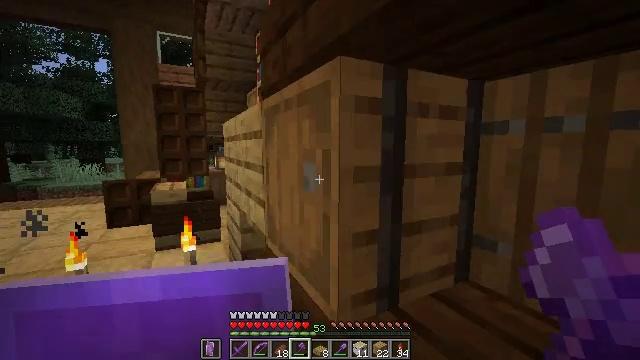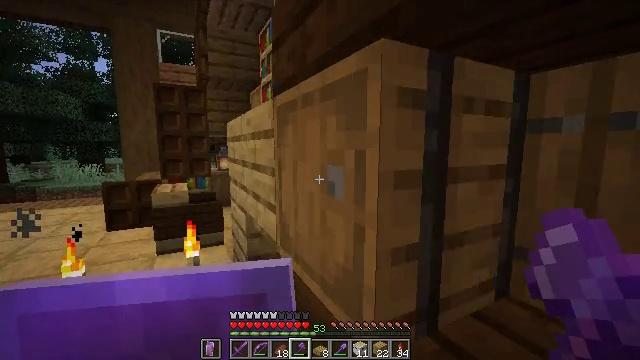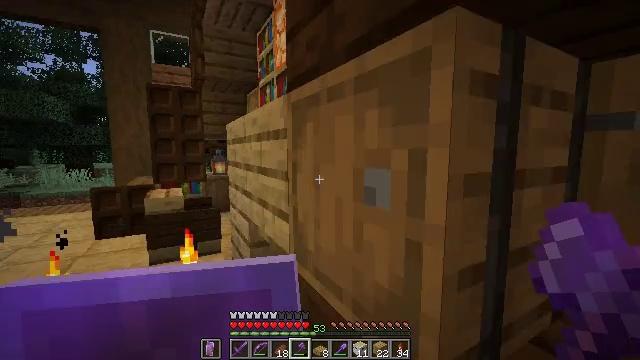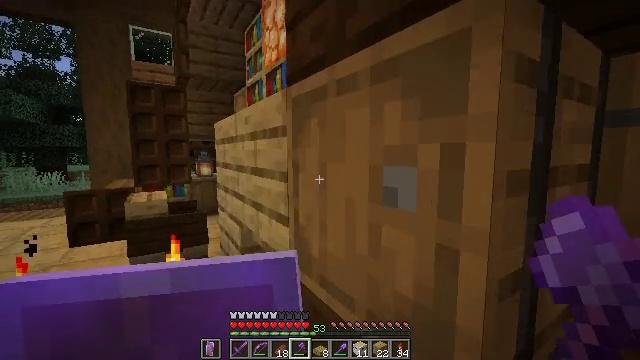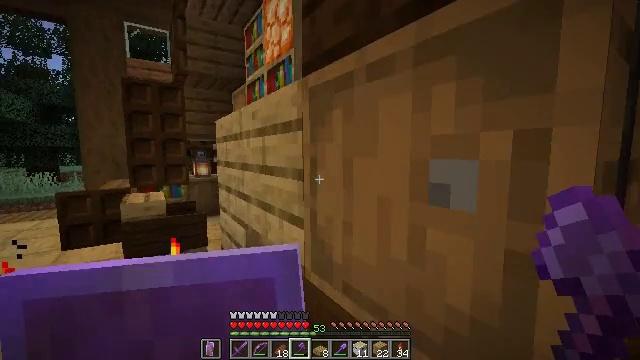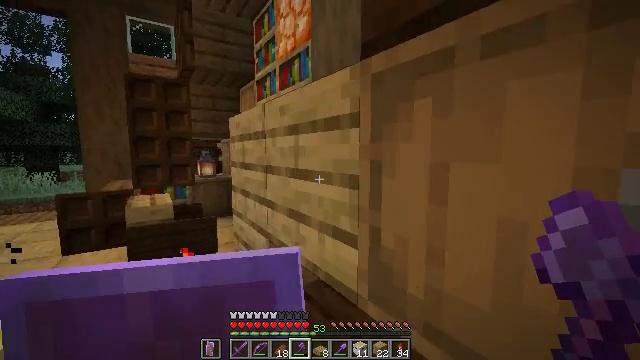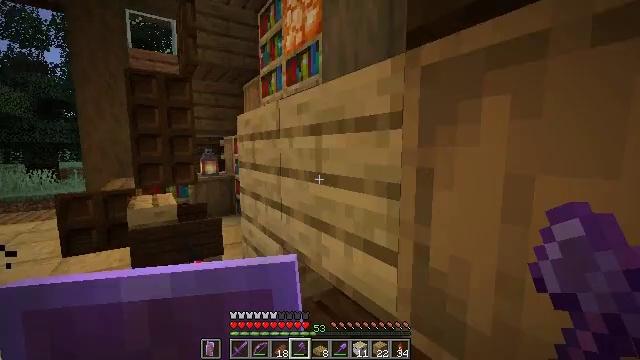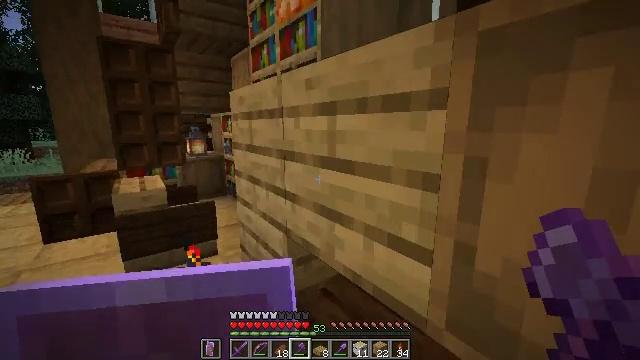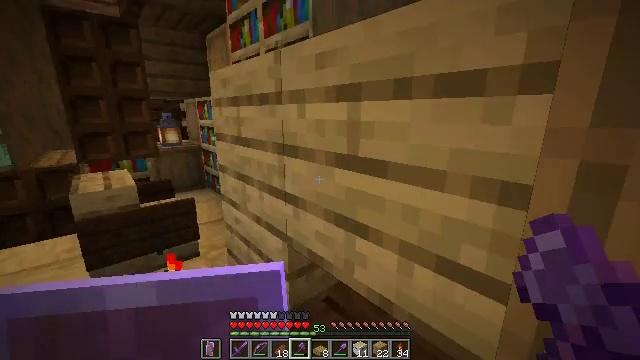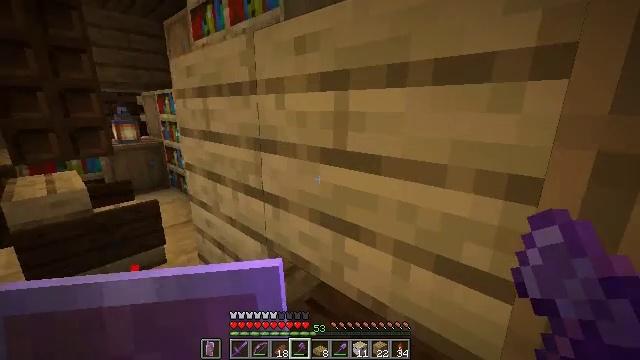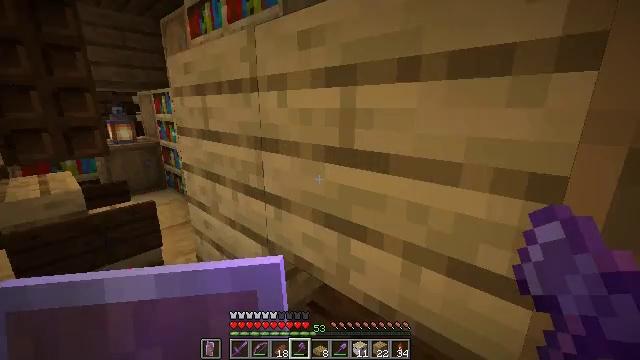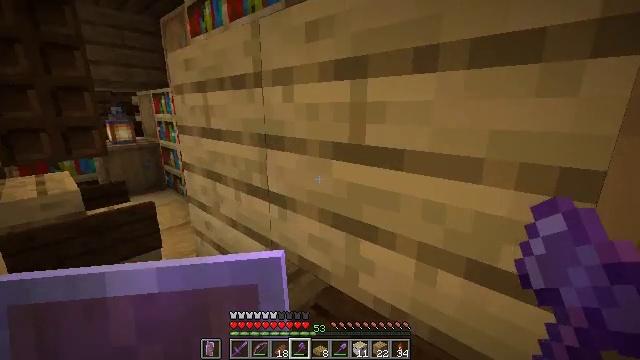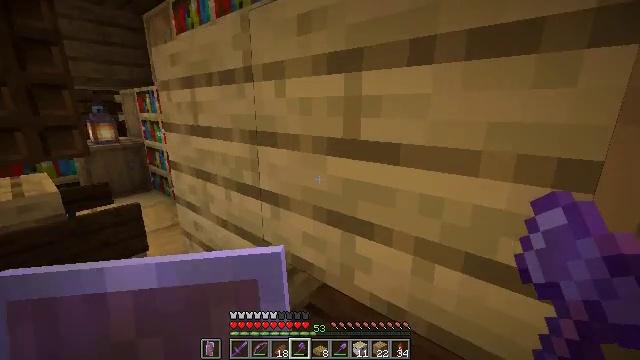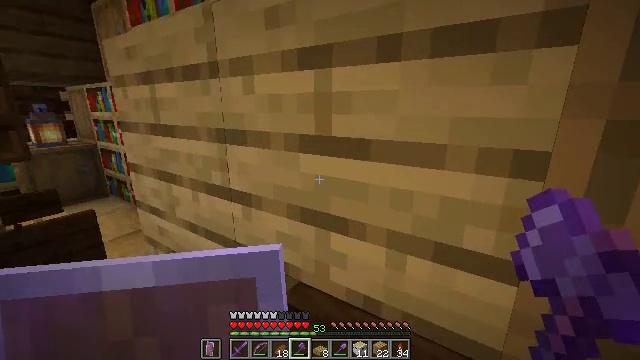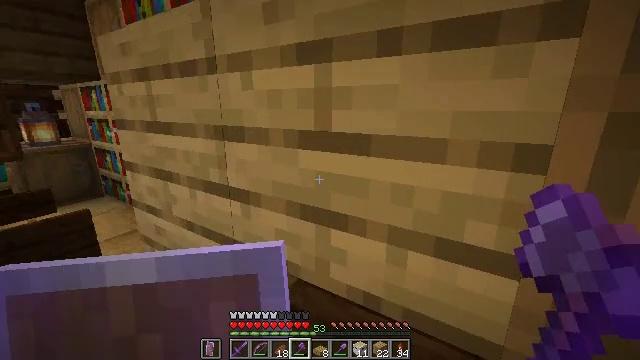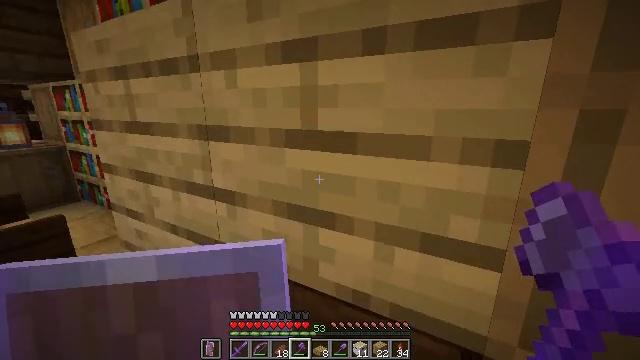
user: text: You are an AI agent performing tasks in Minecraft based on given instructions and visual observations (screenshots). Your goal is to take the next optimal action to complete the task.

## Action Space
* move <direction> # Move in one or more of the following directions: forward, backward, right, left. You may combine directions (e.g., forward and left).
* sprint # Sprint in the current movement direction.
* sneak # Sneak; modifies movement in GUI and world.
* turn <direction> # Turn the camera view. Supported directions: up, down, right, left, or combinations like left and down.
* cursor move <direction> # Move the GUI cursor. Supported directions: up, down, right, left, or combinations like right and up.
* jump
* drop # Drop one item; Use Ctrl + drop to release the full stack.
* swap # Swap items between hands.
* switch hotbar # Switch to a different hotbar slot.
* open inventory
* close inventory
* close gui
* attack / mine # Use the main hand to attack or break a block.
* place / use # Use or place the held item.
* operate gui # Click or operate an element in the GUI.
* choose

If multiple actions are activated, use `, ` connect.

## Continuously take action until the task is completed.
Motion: motion action
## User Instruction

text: Break the existing planks.
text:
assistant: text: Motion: move forward and move left
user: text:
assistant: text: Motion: move forward and move left, turn right
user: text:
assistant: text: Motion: move forward and move left, turn right
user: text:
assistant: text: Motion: move forward and move left
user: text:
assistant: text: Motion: move forward and move left
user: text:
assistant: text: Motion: move forward and move left
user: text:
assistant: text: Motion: move forward and move left, turn right and down
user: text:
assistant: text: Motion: move forward, turn right and down
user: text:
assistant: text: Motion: turn right and down
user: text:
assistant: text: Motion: no_op
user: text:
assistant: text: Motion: no_op
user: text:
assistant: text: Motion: turn right
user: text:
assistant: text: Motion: turn right
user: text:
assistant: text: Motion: no_op
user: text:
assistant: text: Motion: turn right
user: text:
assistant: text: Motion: attack / mine
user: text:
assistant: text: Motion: attack / mine
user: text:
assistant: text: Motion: attack / mine
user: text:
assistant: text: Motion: turn left, attack / mine
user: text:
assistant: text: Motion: turn left, attack / mine
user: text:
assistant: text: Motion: turn left, attack / mine
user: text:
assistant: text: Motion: turn left, attack / mine
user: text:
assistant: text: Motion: turn left, attack / mine
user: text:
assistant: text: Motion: turn left, attack / mine
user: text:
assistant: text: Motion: attack / mine
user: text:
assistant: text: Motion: turn down, attack / mine
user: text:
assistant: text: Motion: turn right and down, attack / mine
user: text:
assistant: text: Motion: attack / mine
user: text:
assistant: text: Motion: turn down, attack / mine
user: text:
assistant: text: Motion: turn left and down, attack / mine